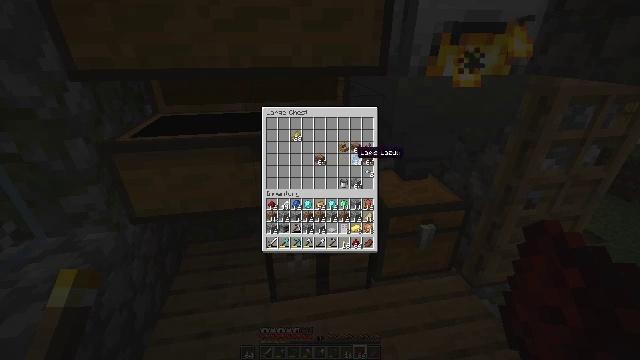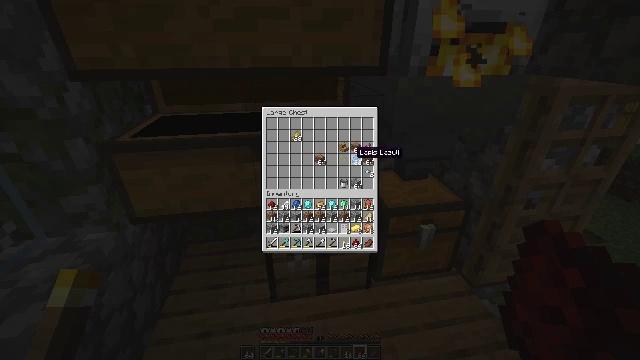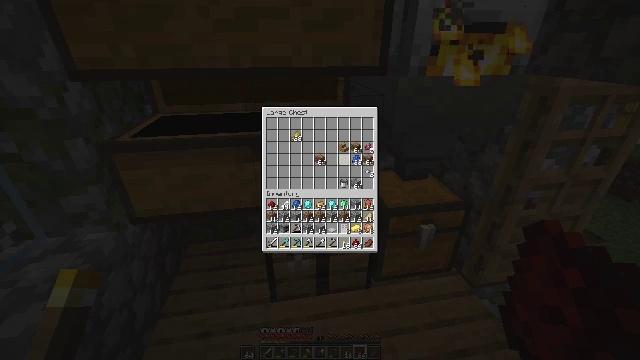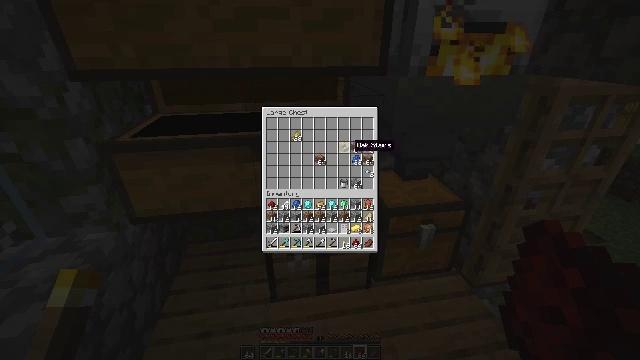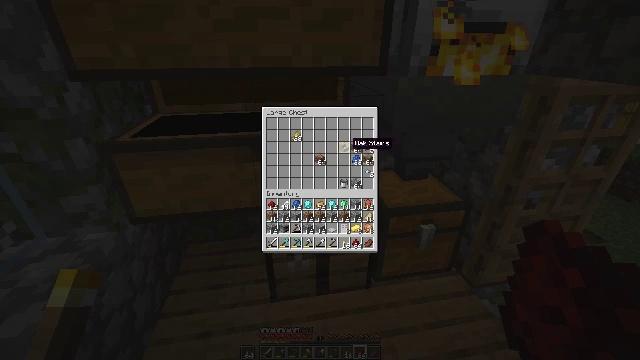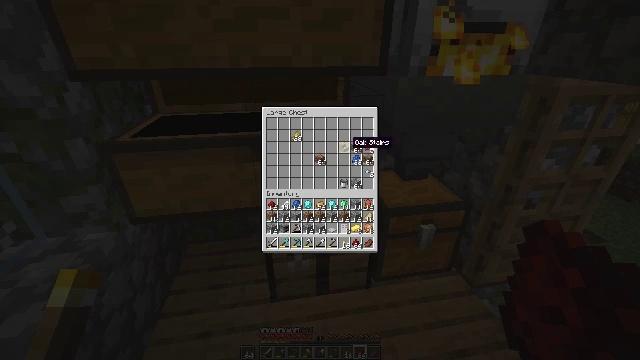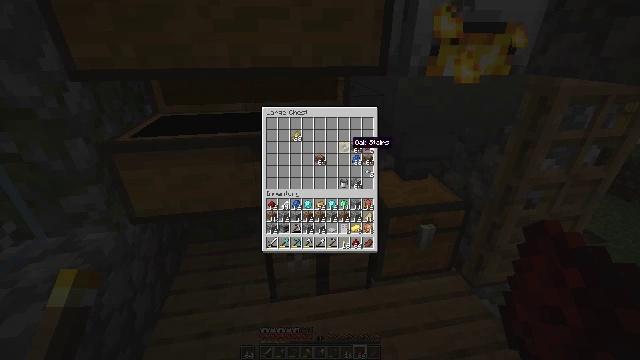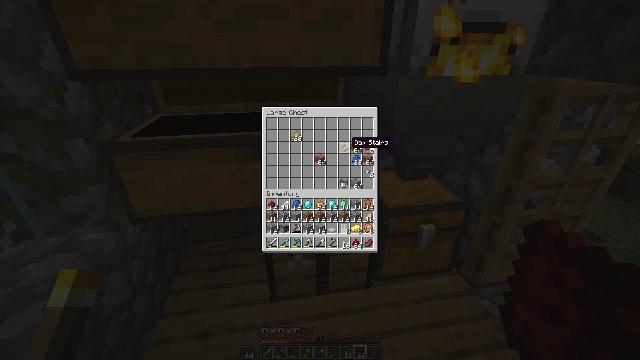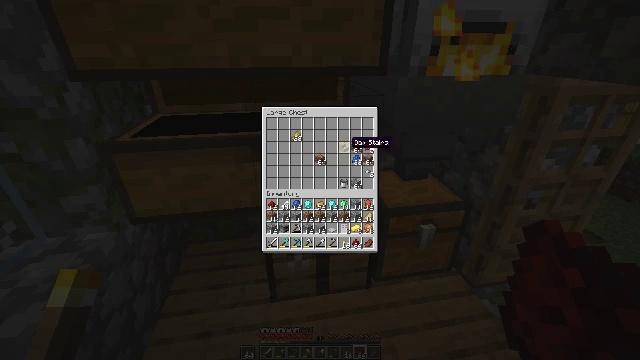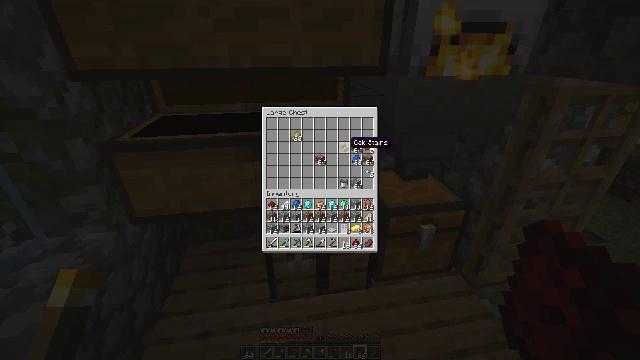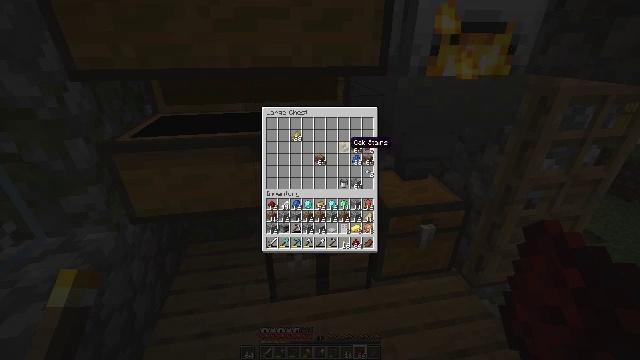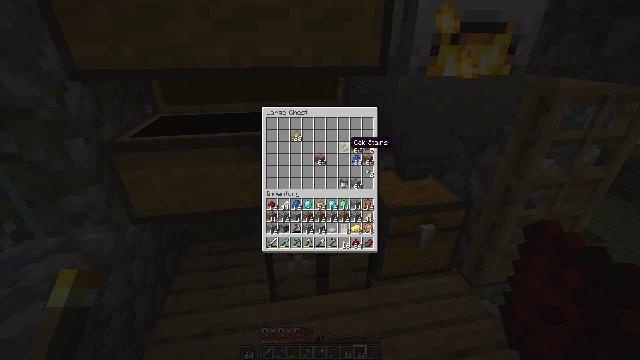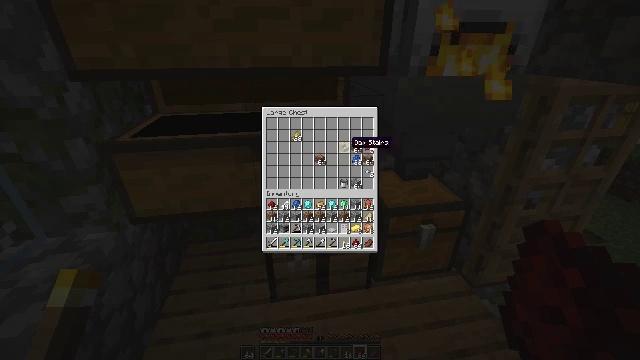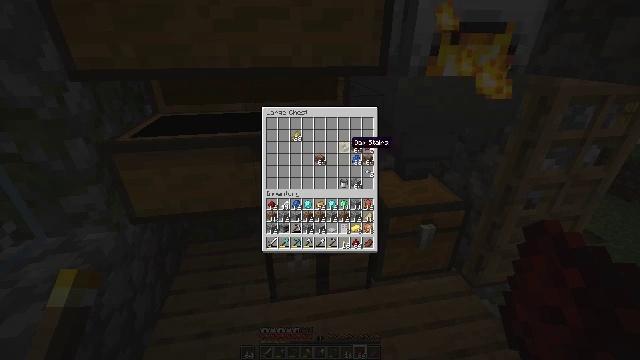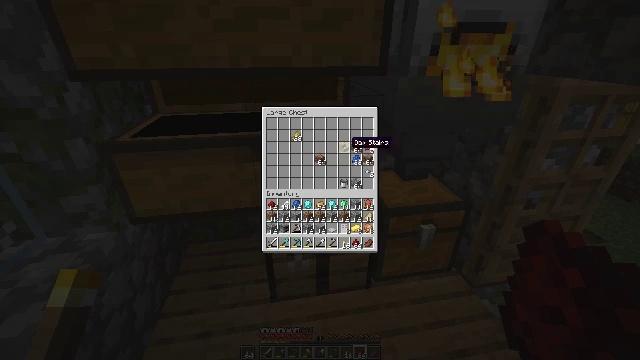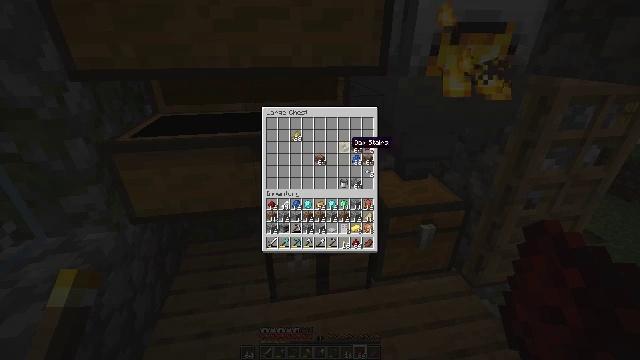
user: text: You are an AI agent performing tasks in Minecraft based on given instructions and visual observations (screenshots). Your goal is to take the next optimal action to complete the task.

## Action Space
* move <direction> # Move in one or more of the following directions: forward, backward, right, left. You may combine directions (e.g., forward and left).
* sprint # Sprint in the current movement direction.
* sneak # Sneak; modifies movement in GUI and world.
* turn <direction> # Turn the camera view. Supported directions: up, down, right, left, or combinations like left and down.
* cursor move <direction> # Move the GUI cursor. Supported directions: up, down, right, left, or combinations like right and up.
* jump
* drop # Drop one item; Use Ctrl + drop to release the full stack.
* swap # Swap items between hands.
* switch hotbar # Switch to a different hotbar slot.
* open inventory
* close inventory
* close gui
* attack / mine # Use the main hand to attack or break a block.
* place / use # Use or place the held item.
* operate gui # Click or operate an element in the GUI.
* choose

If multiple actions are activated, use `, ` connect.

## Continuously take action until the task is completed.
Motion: motion action
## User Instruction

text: Gather the iron door by mining it.
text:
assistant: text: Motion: sneak, attack / mine
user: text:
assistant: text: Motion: sneak
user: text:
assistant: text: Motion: sneak, turn up
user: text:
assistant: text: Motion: sneak
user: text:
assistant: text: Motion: sneak
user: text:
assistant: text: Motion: sneak
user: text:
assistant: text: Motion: sneak
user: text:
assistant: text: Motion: sneak
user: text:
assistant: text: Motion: sneak
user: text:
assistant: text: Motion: sneak
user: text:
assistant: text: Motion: sneak
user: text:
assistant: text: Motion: sneak
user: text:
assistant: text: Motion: sneak
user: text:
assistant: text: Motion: sneak
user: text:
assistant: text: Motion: no_op
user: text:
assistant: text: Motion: no_op
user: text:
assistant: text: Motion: no_op
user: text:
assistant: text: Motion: no_op
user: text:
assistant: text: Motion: no_op
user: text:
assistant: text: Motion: turn right
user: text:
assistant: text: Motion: turn right and down
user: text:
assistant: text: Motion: turn right and down
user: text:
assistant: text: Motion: turn right and down
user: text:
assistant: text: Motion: turn right and down
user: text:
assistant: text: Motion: no_op
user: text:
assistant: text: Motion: turn right
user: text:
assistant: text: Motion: no_op
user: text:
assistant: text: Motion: use / place
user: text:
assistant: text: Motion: use / place
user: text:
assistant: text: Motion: use / place